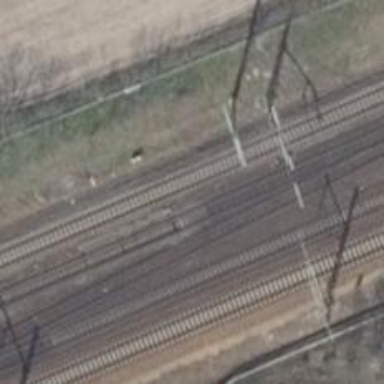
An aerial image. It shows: Railway track with contact line for electrification.